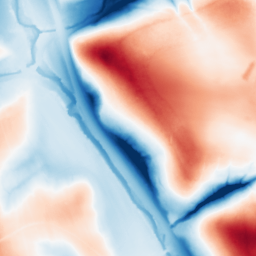
Category: multiscale
Decomposition family: dog_multiscale
Decomposition parameters: sigma_ratio: 2
n_scales: 6
base_sigma: 0.5
Upsampling method: sinc_blackman
Upsampling parameters: scale: 4
kernel_size: 16
Upsampling scale: 4